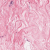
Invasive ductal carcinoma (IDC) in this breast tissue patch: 0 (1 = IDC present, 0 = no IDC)